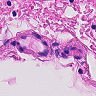
Metastatic tissue present: no